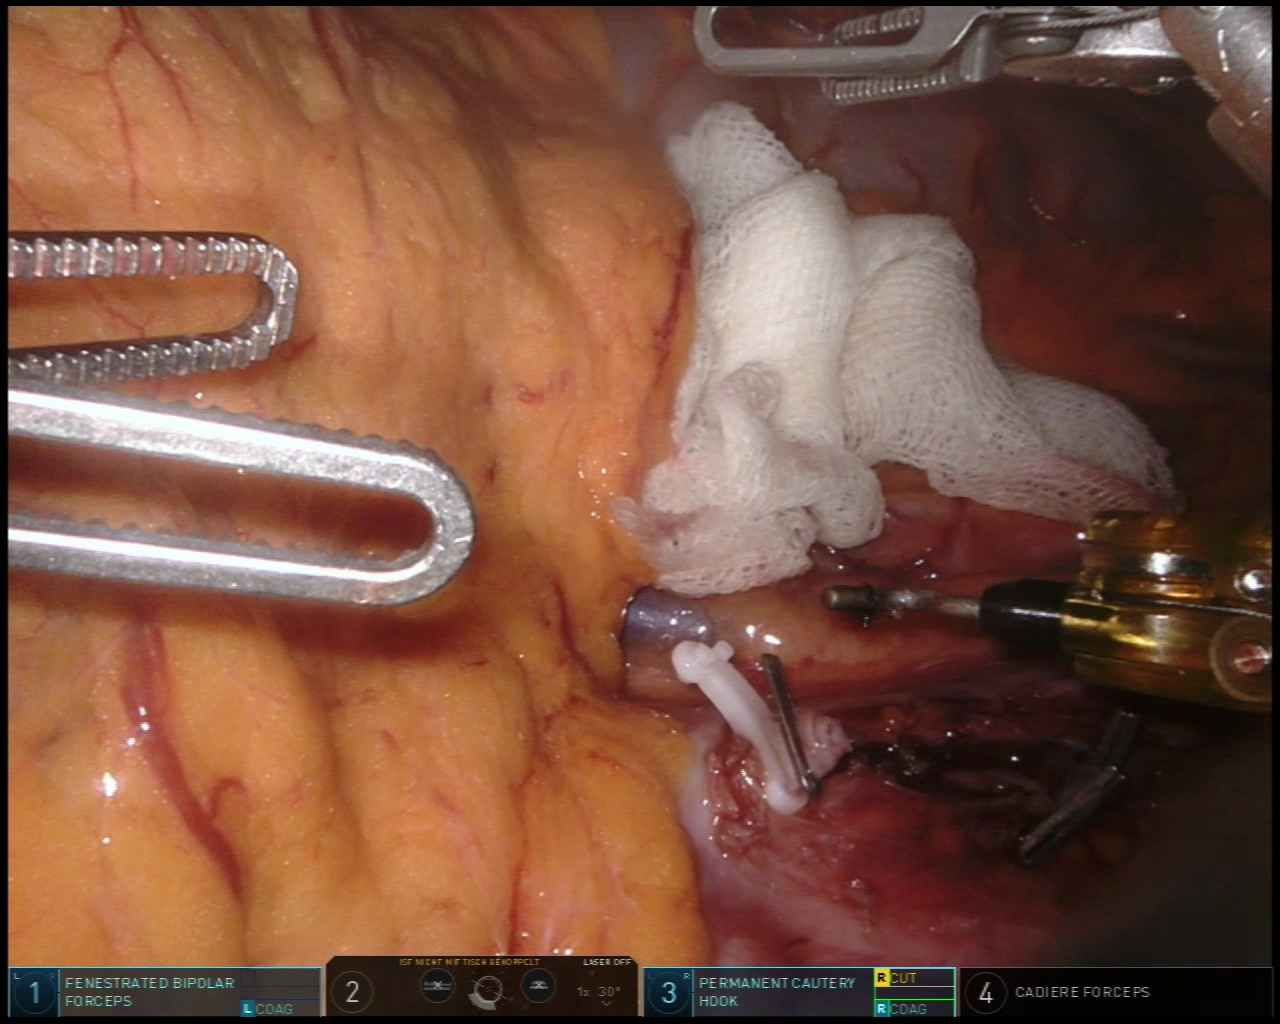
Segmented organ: intestinal_veins
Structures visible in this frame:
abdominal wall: no
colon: yes
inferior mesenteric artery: no
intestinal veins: yes
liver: no
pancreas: no
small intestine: no
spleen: no
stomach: no
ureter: no
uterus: no
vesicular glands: no